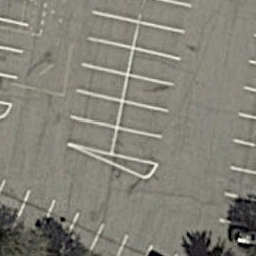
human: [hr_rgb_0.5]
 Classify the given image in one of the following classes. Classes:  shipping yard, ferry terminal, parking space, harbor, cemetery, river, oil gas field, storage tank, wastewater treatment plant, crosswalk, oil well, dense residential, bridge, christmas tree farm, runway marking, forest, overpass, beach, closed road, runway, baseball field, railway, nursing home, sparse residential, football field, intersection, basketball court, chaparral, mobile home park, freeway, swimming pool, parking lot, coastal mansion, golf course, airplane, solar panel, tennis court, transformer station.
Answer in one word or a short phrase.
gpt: parking space